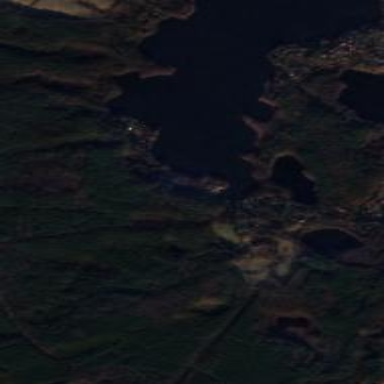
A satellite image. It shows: Beautiful lake surrounded by nature.